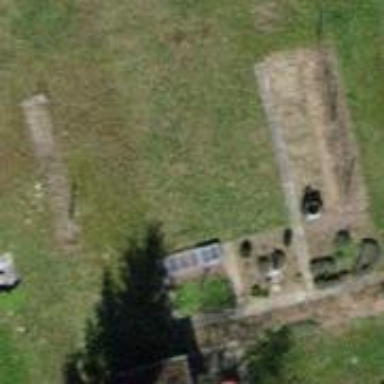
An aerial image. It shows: Garden area designated for leisure land.